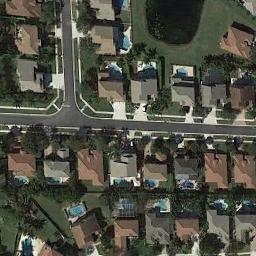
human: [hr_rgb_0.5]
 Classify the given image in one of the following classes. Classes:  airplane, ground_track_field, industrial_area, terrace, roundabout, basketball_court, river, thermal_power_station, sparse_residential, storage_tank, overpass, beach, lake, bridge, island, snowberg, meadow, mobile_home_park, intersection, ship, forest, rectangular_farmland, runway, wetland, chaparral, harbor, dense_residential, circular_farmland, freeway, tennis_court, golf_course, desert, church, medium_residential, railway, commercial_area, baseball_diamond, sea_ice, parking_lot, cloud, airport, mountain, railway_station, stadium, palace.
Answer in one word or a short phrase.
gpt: dense_residential